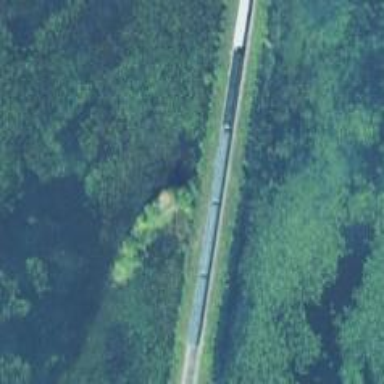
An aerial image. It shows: Railway line on embankment.